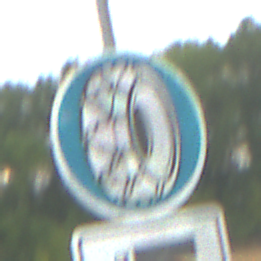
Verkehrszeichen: SchneekettenVorgeschrieben
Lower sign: MehrspurigeFahrzeuge2
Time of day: SunriseSunset
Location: Outdoor (RoadRail)
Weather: PartlyCloudy
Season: NotSpecified
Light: Natural